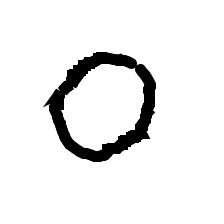
Shape: circle